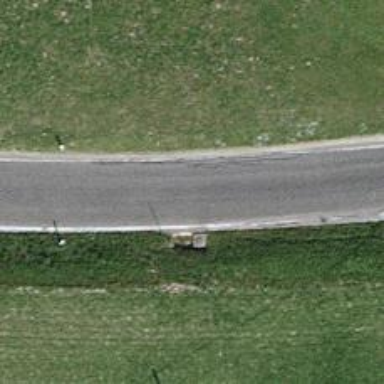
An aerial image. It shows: Tertiary road.